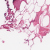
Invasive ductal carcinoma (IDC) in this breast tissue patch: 0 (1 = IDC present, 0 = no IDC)